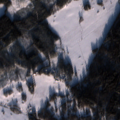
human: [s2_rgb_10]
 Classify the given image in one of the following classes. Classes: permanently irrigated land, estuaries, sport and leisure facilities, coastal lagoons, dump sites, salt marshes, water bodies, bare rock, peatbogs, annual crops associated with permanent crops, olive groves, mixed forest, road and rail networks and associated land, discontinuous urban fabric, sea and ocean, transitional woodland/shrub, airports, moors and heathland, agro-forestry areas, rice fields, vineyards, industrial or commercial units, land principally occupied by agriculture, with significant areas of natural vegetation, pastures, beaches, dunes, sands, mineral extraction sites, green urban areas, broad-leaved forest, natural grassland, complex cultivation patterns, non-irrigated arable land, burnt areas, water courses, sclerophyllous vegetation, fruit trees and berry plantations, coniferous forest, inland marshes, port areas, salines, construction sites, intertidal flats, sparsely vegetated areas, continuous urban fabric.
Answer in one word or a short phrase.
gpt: non-irrigated arable land, land principally occupied by agriculture, with significant areas of natural vegetation, broad-leaved forest, coniferous forest, mixed forest